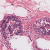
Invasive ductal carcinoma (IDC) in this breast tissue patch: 0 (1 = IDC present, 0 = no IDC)